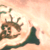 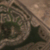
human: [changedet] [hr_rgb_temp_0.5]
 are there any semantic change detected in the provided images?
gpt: Many houses have been realized in this area.